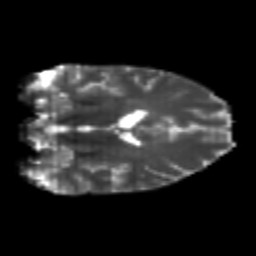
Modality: T2w
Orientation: coronal
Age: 25
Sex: male
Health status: healthy
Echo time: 0.074 s